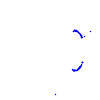
Particle: proton